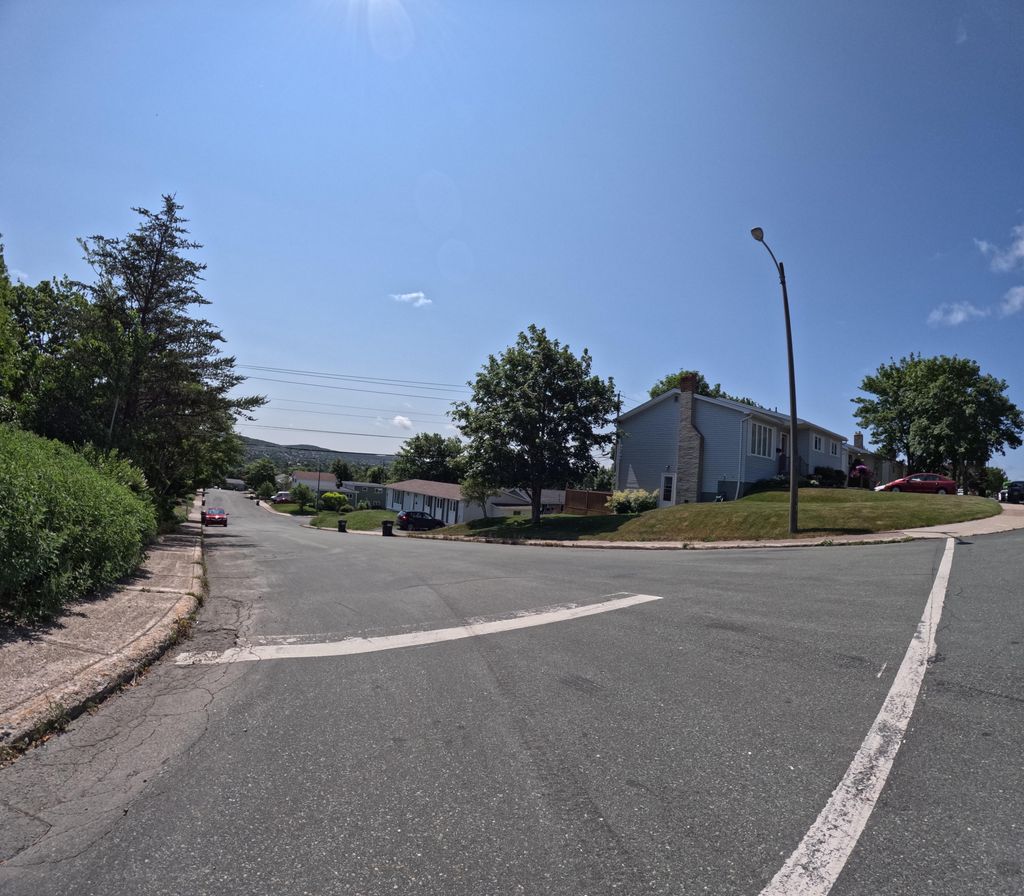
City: st_johns